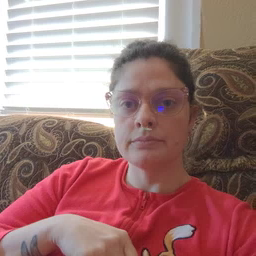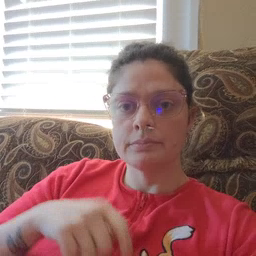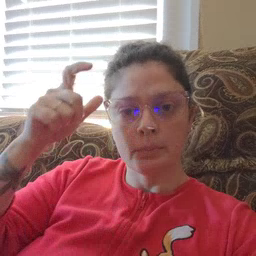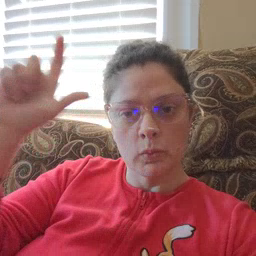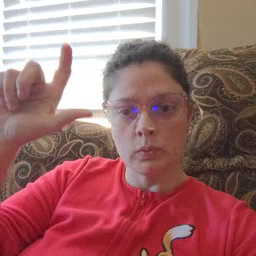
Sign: moon